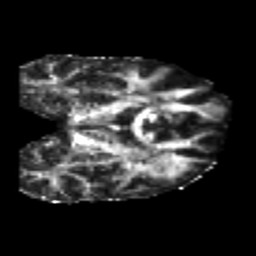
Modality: FA
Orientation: coronal
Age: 25
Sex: male
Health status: healthy
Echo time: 0.074 s